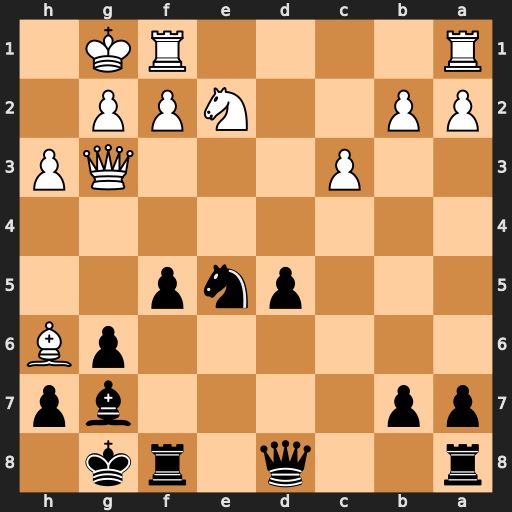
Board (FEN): r2q1rk1/pp4bp/6pB/3pnp2/8/2P3QP/PP2NPP1/R4RK1
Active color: b
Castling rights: -
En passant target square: -
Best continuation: Bxh6 Qxe5 Re8 Qxe8+ Qxe8